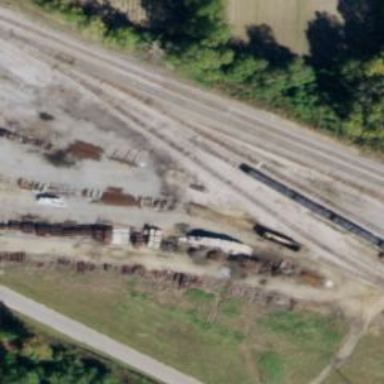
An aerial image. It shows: Abandoned railway yard is depicted.